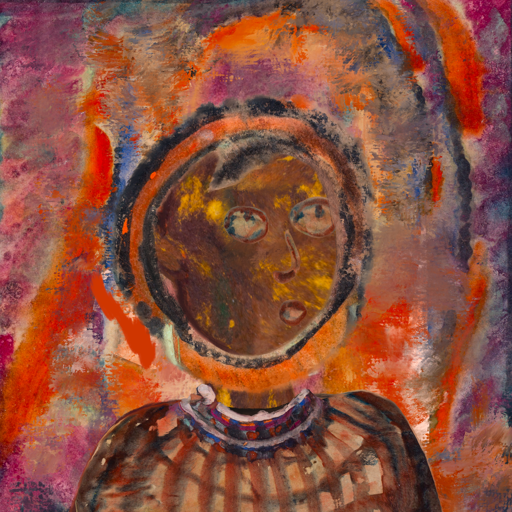
Background: Experience, Head And Neck Side: Comrade, Face Side: Orphan, Bust: Orphan, Hair Side: Childish, Head Accessory: Blank, Second Necklace: Blank, Necklace: Hypocrite_1, Baby: Blank